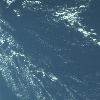
Label: water